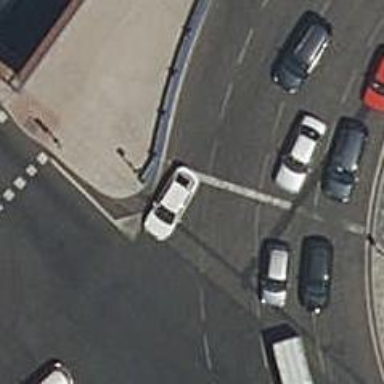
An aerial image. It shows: Kerb serving as barrier.